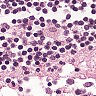
Metastatic tissue present: no